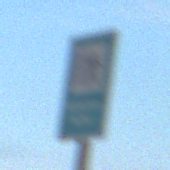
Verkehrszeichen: Verkehrshelfer
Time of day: SunriseSunset
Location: Outdoor (Nature)
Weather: PartlyCloudy
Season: NotSpecified
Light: Natural